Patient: sex F, age 34
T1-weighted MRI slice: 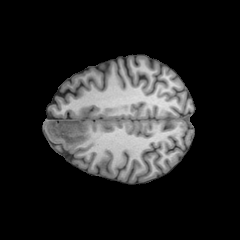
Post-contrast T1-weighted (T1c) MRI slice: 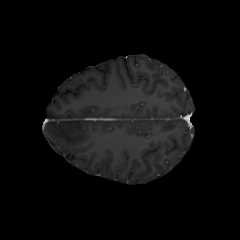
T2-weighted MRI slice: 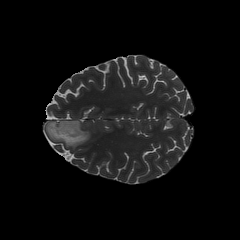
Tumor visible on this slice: yes
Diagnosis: Astrocytoma, IDH-mutant
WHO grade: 2